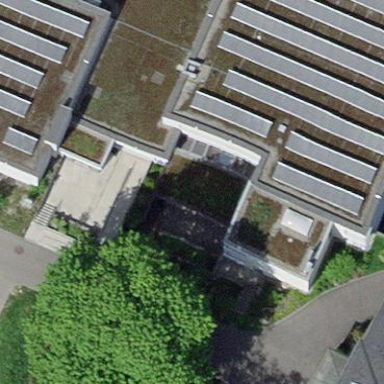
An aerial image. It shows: Hospital building.